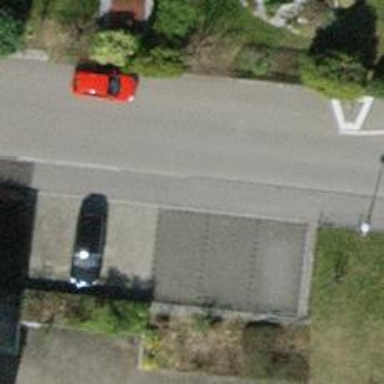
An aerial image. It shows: Sidewalk.